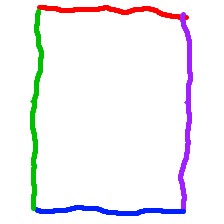
Shape: rectangle